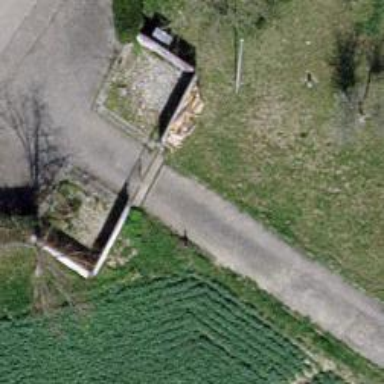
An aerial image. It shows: Gate.